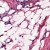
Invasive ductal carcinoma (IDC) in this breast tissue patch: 0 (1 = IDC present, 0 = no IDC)